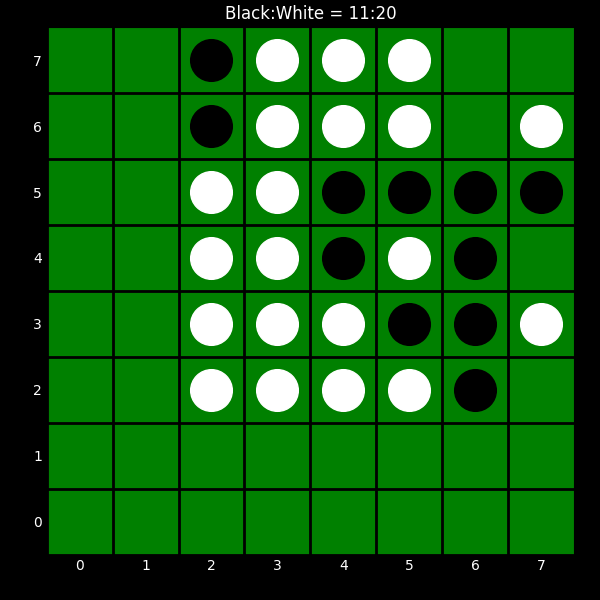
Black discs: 11
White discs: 20